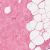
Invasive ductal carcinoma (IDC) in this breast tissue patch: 0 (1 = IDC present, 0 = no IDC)